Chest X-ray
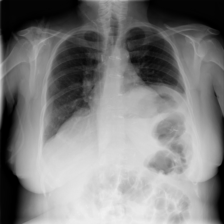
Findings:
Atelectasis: negative
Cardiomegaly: negative
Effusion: negative
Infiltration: negative
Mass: negative
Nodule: negative
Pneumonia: negative
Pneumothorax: negative
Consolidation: negative
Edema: negative
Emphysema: negative
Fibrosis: negative
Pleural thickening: negative
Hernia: negative